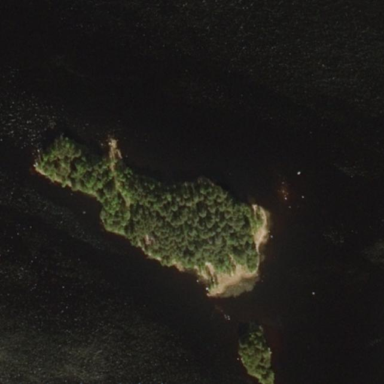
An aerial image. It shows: Image showing island.